Question: I have placed Customized radio Buttons Horizontally
'''
<RadioGroup
android:id="@+id/radioGroup1"
android:layout_width="wrap_content"
android:layout_height="wrap_content"
android:layout_weight="1"
android:orientation="horizontal" >
<RadioButton
android:id="@+id/radio0"
android:layout_width="wrap_content"
android:layout_height="wrap_content"
android:layout_marginRight="2dp"
android:layout_weight=".5"
android:background="@drawable/yourbuttonbackground"
android:button="@android:color/transparent"
android:checked="true"
android:gravity="center_horizontal"
android:padding="5dp"
android:text="Breakfast" />
<RadioButton
android:id="@+id/radio1"
android:layout_width="wrap_content"
android:layout_height="wrap_content"
android:layout_marginRight="2dp"
android:layout_weight=".5"
android:background="@drawable/yourbuttonbackground"
android:button="@android:color/transparent"
android:gravity="center_horizontal"
android:padding="5dp"
android:text="Lunch" />
</RadioGroup>
<RadioButton
android:id="@+id/radio2"
android:layout_width="wrap_content"
android:layout_height="wrap_content"
android:layout_marginRight="2dp"
android:layout_weight=".5"
android:background="@drawable/yourbuttonbackground"
android:button="@android:color/transparent"
android:gravity="center_horizontal"
android:padding="5dp"
android:text="Dinner" />
</LinearLayout>
'''
---
'''
<selector xmlns:android="http://schemas.android.com/apk/res/android" >
<item
android:drawable="@drawable/b"
android:state_checked="true"
android:state_pressed="true" />
<item
android:drawable="@drawable/a"
android:state_pressed="true" />
<item
android:drawable="@drawable/a"
android:state_checked="true" />
<item
android:drawable="@drawable/b" />
</selector>
'''
'''
<shape
xmlns:android="http://schemas.android.com/apk/res/android"
android:shape="rectangle" >
<corners
android:radius="5dp" />
<solid
android:color="#fff" />
<stroke
android:width="2dp"
android:color="#555555" />
</shape>
'''
'''
<shape
xmlns:android="http://schemas.android.com/apk/res/android"
android:shape="rectangle" >
<corners
android:radius="5dp" />
<solid
android:color="#fff" />
<stroke
android:width="2dp"
android:color="#53aade" />
</shape>
'''
---
::
- when i used above functionality for vertical orientation of radio
buttons .... it was working perfectly- But when i placed them horizontally .... it doesn't seem to work
A snapshot below will give a clear idea whats happening , clearly we can see 2 buttons selected. how can i resolve this

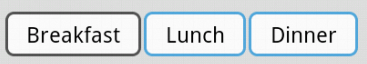
Answer: Your last RadioButton is outside of your RadioGroup, It should be inside.